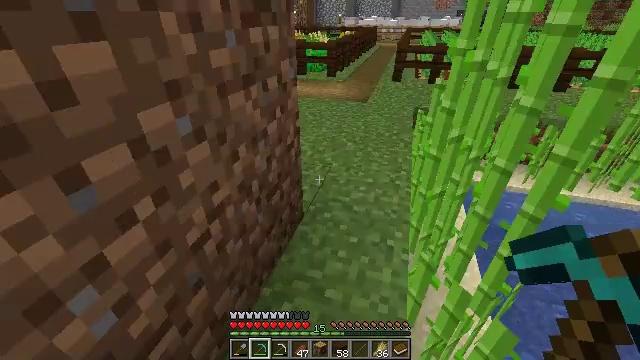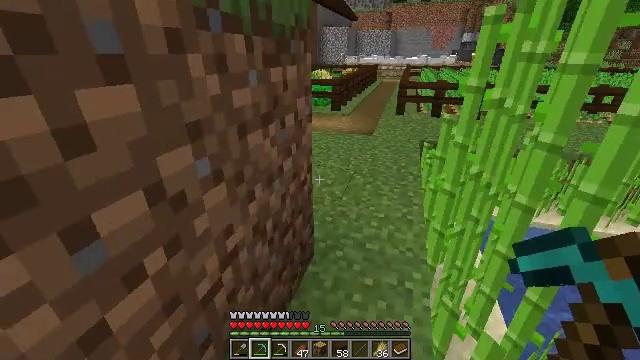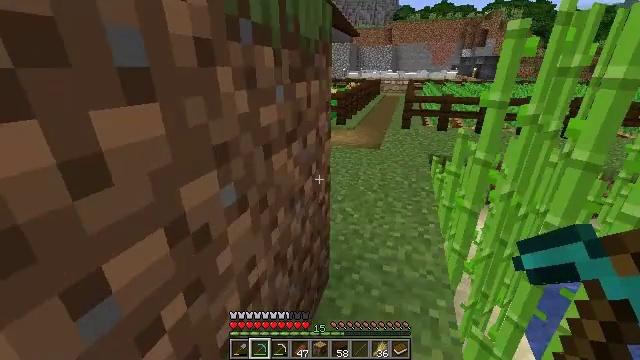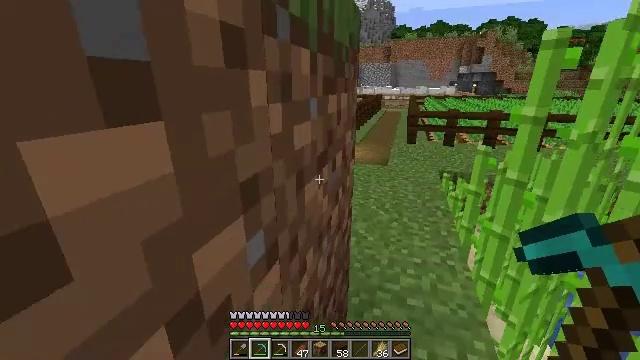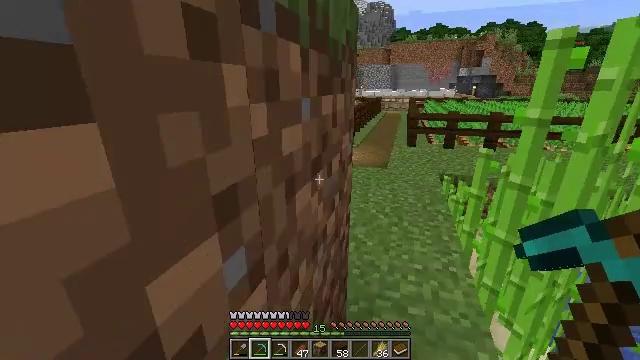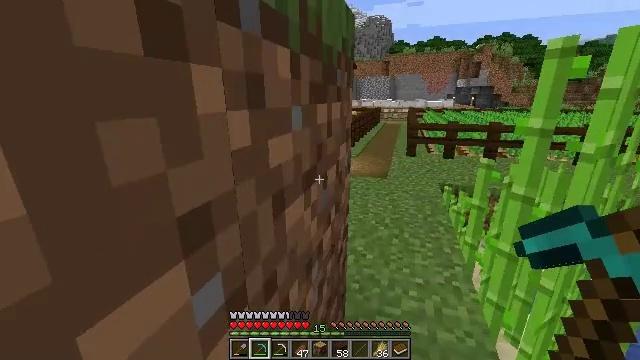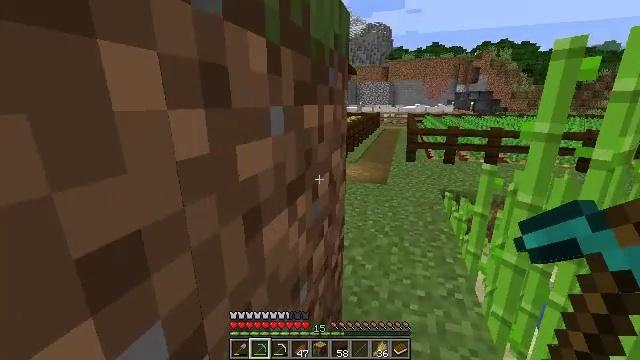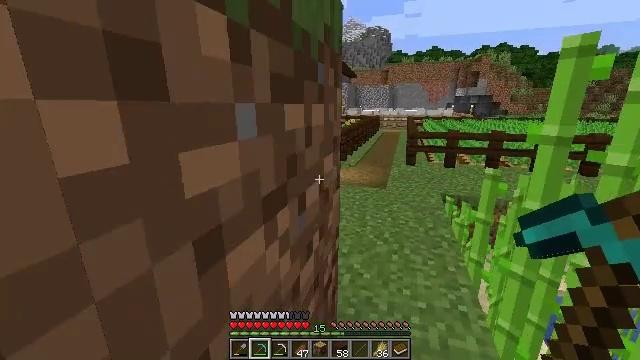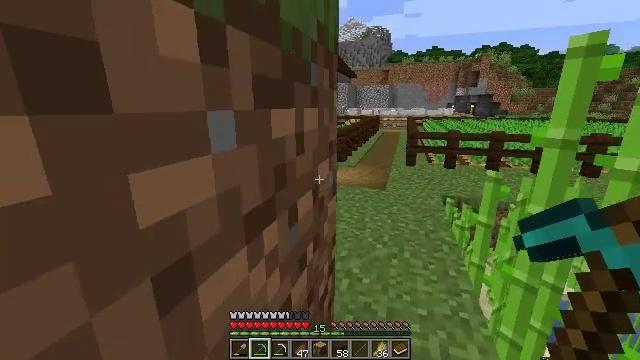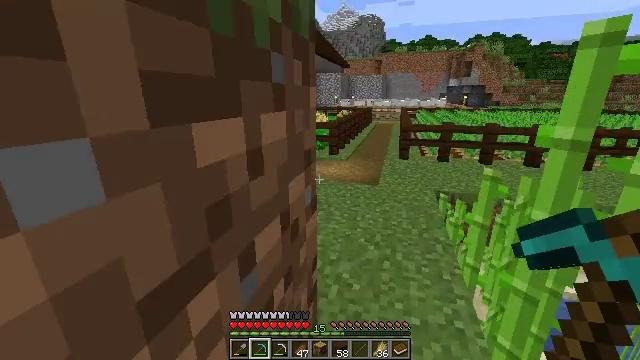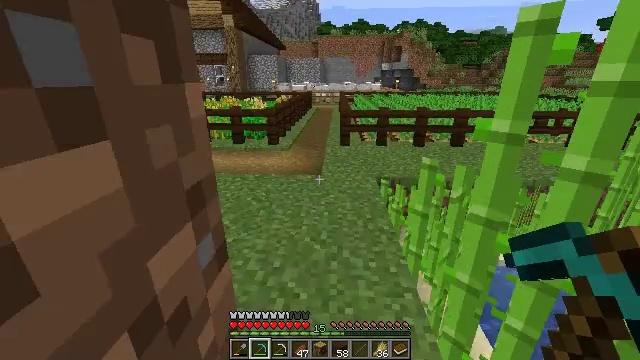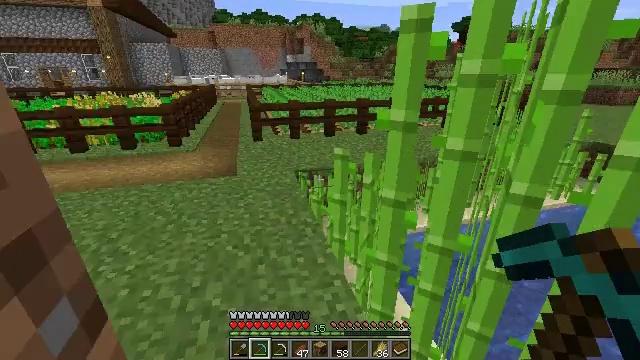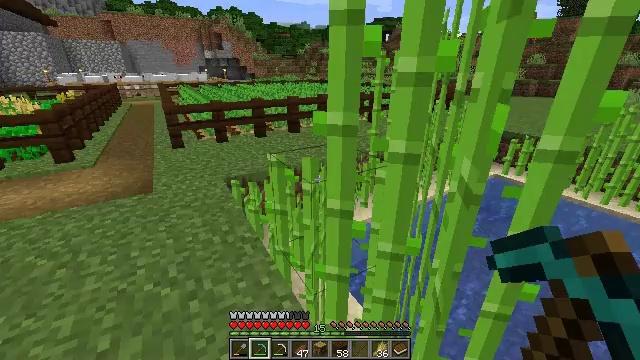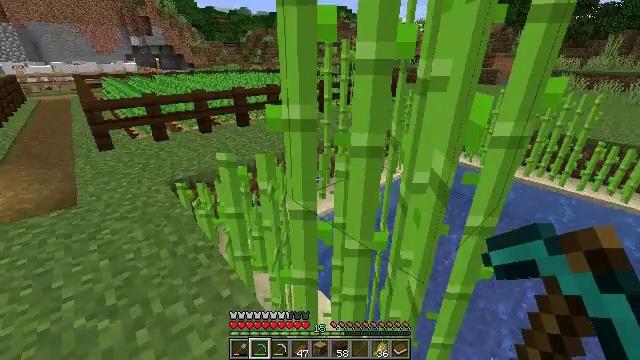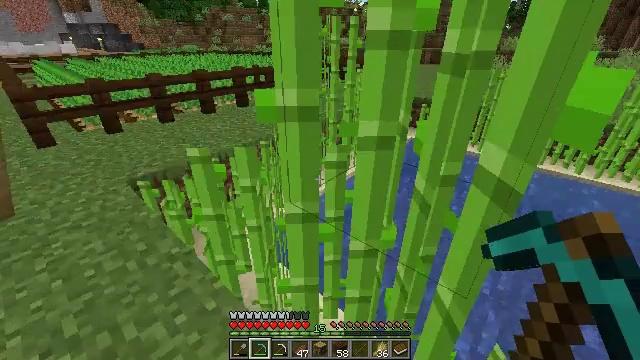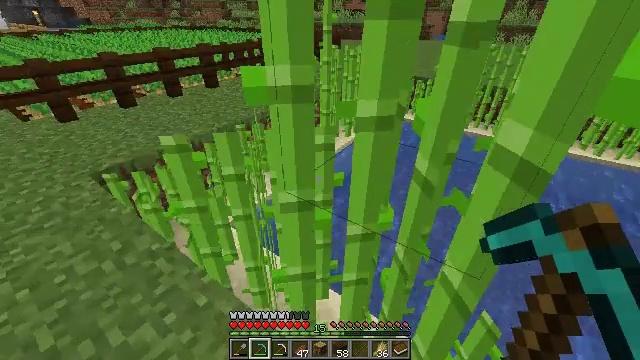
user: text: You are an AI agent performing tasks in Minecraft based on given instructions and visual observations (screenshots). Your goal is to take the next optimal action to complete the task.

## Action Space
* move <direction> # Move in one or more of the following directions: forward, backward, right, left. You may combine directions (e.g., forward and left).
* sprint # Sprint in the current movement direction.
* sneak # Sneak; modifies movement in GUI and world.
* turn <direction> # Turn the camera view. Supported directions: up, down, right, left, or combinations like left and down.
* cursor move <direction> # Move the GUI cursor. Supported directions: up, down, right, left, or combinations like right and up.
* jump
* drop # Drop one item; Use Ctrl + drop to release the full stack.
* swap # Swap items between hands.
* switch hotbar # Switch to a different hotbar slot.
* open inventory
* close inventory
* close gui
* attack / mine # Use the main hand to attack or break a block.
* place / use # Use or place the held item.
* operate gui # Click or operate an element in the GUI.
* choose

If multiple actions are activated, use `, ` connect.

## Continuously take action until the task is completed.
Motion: motion action
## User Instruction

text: Craft an enchanting table.
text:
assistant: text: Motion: move forward and move left, turn up
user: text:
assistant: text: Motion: move forward and move left, turn up
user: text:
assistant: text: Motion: move forward and move left, turn up
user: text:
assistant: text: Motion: move forward and move left
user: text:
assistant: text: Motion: move forward and move left, turn up
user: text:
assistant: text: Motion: move forward and move left, turn up
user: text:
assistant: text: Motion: move forward and move left
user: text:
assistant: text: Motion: move forward
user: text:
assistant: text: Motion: move forward, turn right and down
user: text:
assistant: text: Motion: move forward, turn right and down
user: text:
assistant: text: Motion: move forward, turn right and down
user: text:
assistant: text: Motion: move forward, turn right
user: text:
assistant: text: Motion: move forward and move left, turn right and down
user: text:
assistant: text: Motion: move forward and move left, turn right and down
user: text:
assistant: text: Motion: move left, turn right and down
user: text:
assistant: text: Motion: move left, turn right and down
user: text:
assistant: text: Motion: move left, turn right and down
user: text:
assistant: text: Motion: turn right and down
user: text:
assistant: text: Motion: turn right and down
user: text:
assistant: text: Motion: no_op
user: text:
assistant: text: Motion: no_op
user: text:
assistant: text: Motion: turn right and down
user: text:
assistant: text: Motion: no_op
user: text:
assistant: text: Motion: no_op
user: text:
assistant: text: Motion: no_op
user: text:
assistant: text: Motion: no_op
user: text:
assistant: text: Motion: no_op
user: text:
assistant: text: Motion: no_op
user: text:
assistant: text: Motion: no_op
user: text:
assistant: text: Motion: no_op